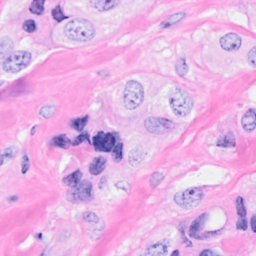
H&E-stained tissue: Breast